Field crop: maize
Growth stage: 2
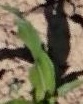
Species: maize